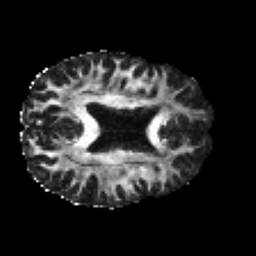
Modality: FA
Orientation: axial
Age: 23
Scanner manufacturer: philips
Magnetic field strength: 3 T
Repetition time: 8.591 s
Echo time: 0.1268 s